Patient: sex M, age 35
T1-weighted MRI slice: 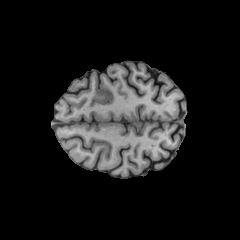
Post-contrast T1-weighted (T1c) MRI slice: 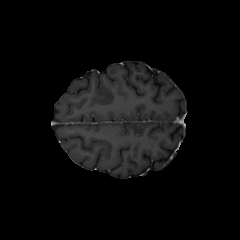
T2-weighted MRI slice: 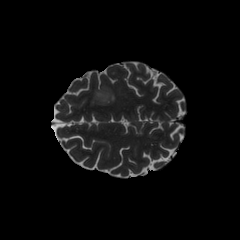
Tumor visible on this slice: yes
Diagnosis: Astrocytoma, IDH-mutant
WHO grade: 3